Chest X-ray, PA view. Patient: 48 years old, sex F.
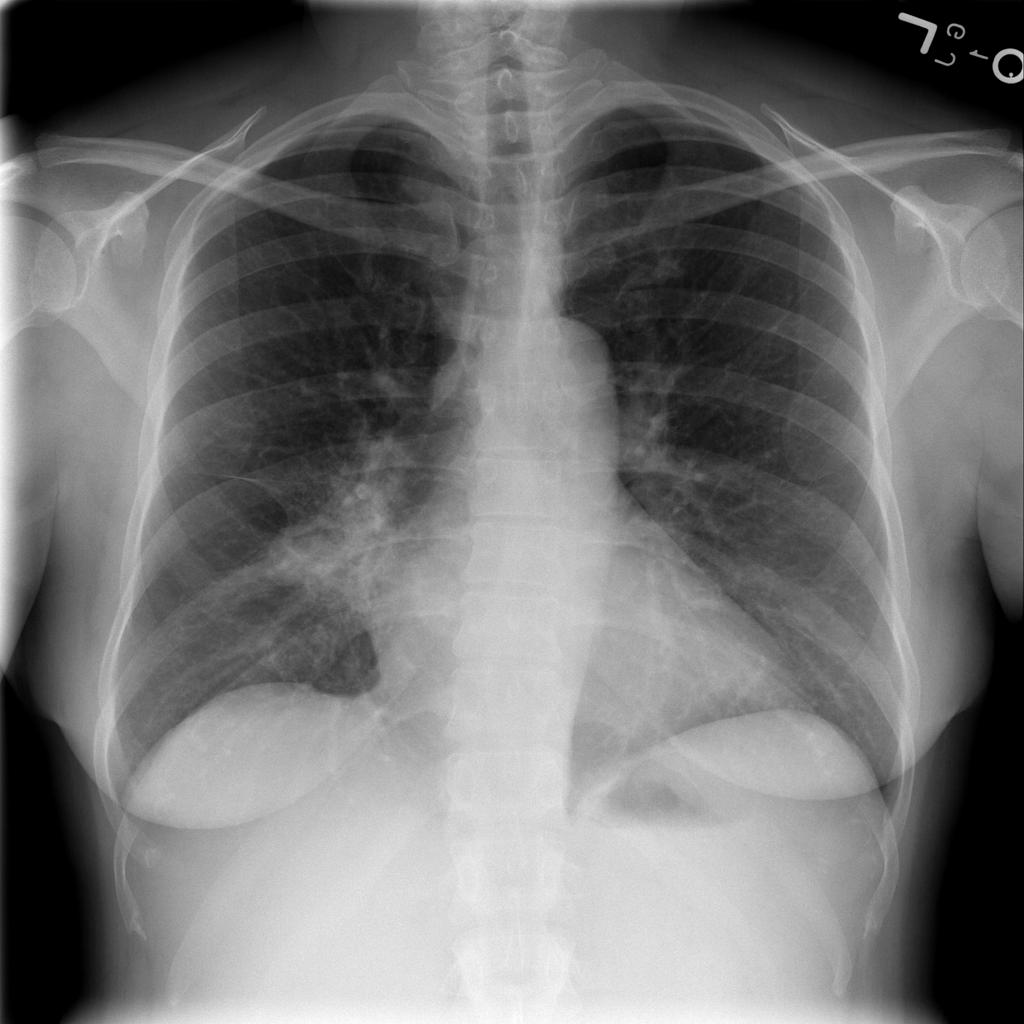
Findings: Consolidation